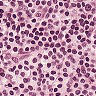
Metastatic tissue present: no